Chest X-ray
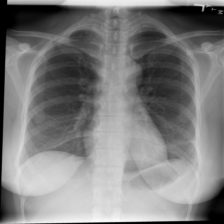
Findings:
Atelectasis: negative
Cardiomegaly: negative
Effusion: negative
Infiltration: negative
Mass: negative
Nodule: negative
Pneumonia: negative
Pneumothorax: negative
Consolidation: negative
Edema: negative
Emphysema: negative
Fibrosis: negative
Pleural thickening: negative
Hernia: negative